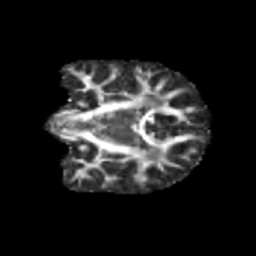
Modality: FA
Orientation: coronal
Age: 11
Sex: female
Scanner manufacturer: siemens
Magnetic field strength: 3 T
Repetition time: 3.8 s
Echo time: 0.07 s